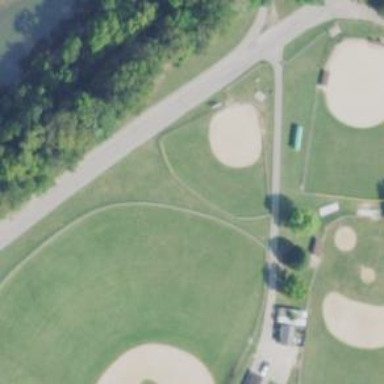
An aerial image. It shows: Baseball pitch for leisure land.